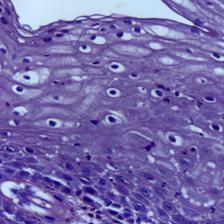
Diagnosis: OSCC